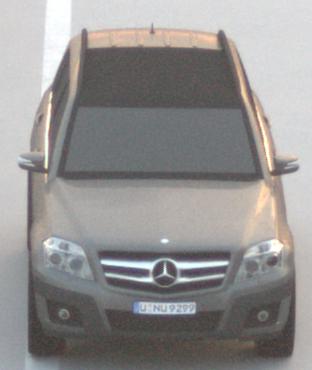
Make: Mercedes-Benz
Model: GLK 280
Detailed model: GLK-Class (204)
Model produced from: 2008/10
Model produced until: 2009/04
Doors: 5
Color: gray
Road condition: dry road
Daytime: dawn
Contrast: low contrast